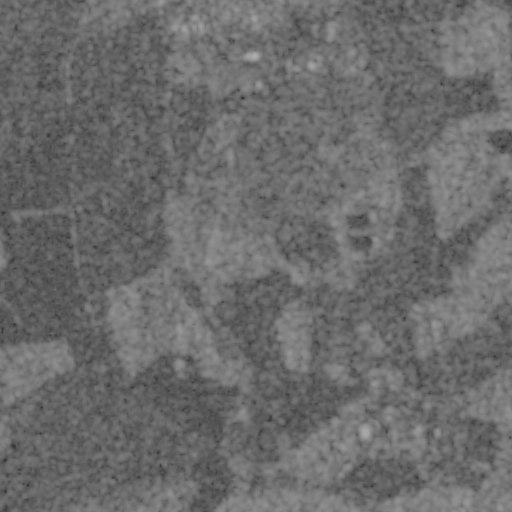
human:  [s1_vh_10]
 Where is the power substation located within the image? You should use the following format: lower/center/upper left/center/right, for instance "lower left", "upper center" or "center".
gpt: The power substation is located in the upper center of the image.
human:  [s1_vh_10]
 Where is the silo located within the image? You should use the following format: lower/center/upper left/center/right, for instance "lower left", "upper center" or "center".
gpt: The silo is located in the upper center of the image.
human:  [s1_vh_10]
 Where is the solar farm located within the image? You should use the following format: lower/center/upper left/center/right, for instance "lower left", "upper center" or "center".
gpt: The solar farm is located in the upper center of the image.
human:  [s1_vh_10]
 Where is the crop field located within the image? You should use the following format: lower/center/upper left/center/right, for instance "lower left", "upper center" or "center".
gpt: There is no crop field in the image.

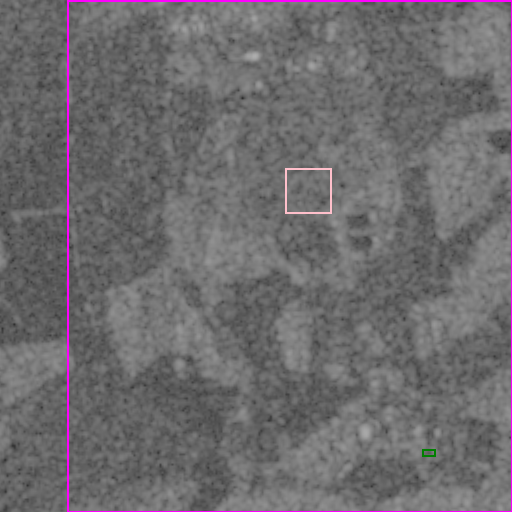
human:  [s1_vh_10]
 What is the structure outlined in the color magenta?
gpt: The structure outlined in magenta is a crop field.
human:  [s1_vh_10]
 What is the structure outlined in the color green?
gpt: The structure outlined in green is a parking lot.
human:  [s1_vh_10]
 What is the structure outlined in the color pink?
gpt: The structure outlined in pink is a solar farm.
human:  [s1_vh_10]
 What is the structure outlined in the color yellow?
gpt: There is no yellow outline.